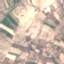
Land use / land cover class: PermanentCrop